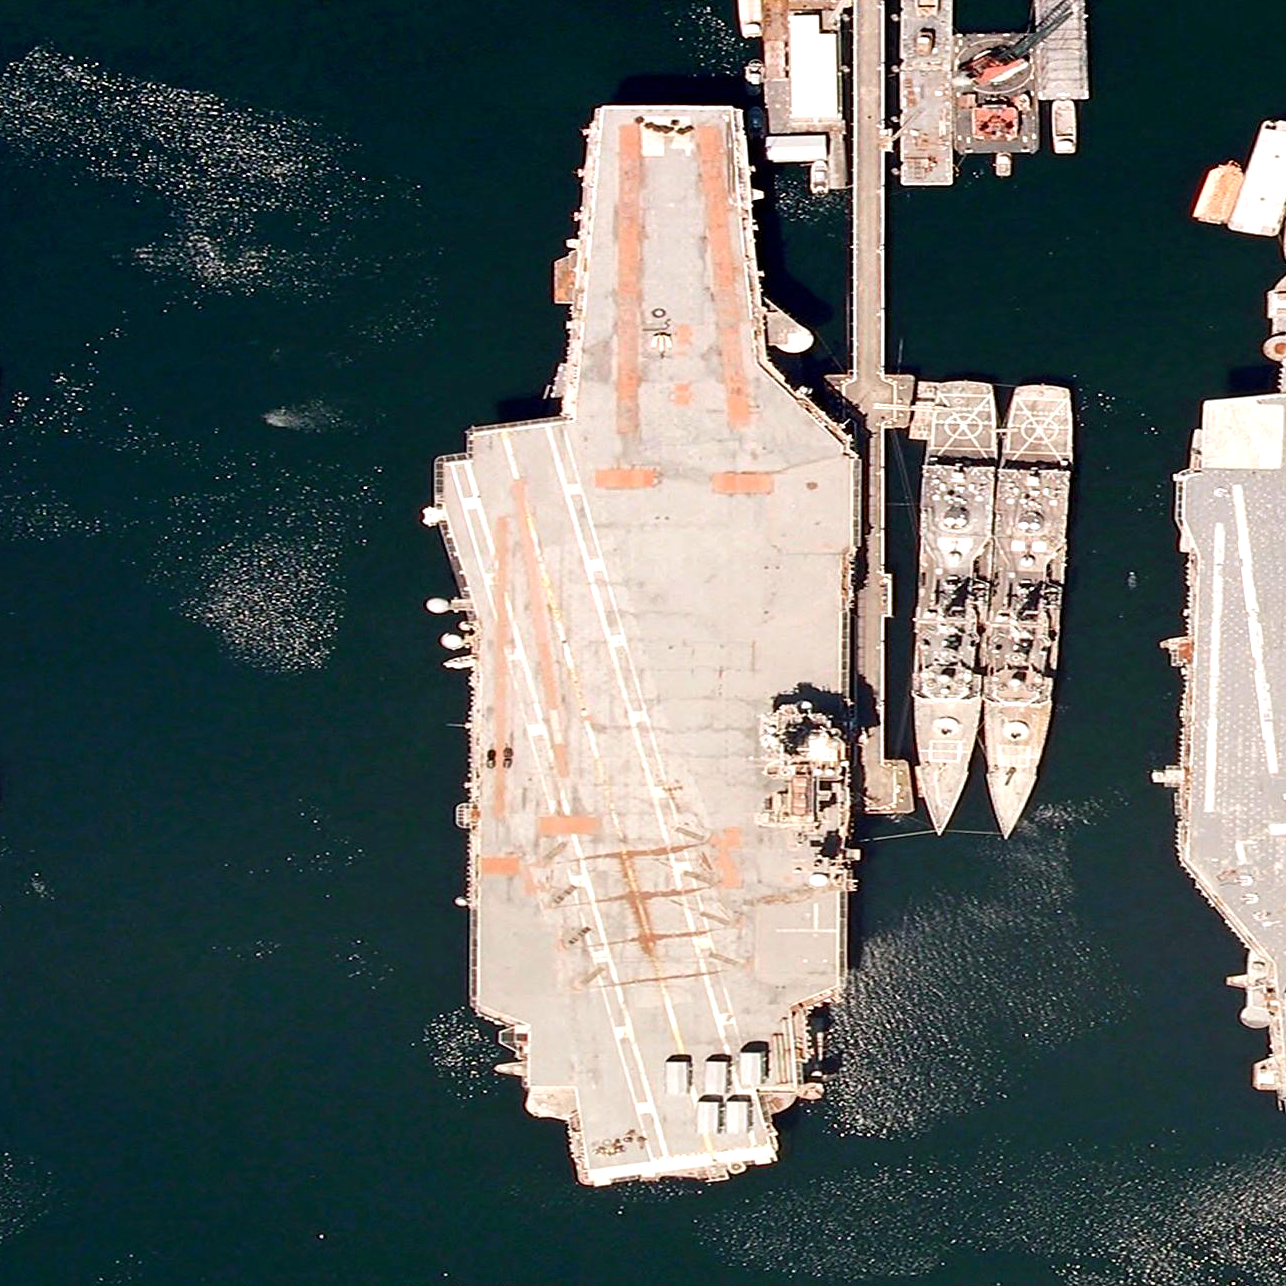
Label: aircraft_carrier